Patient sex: M
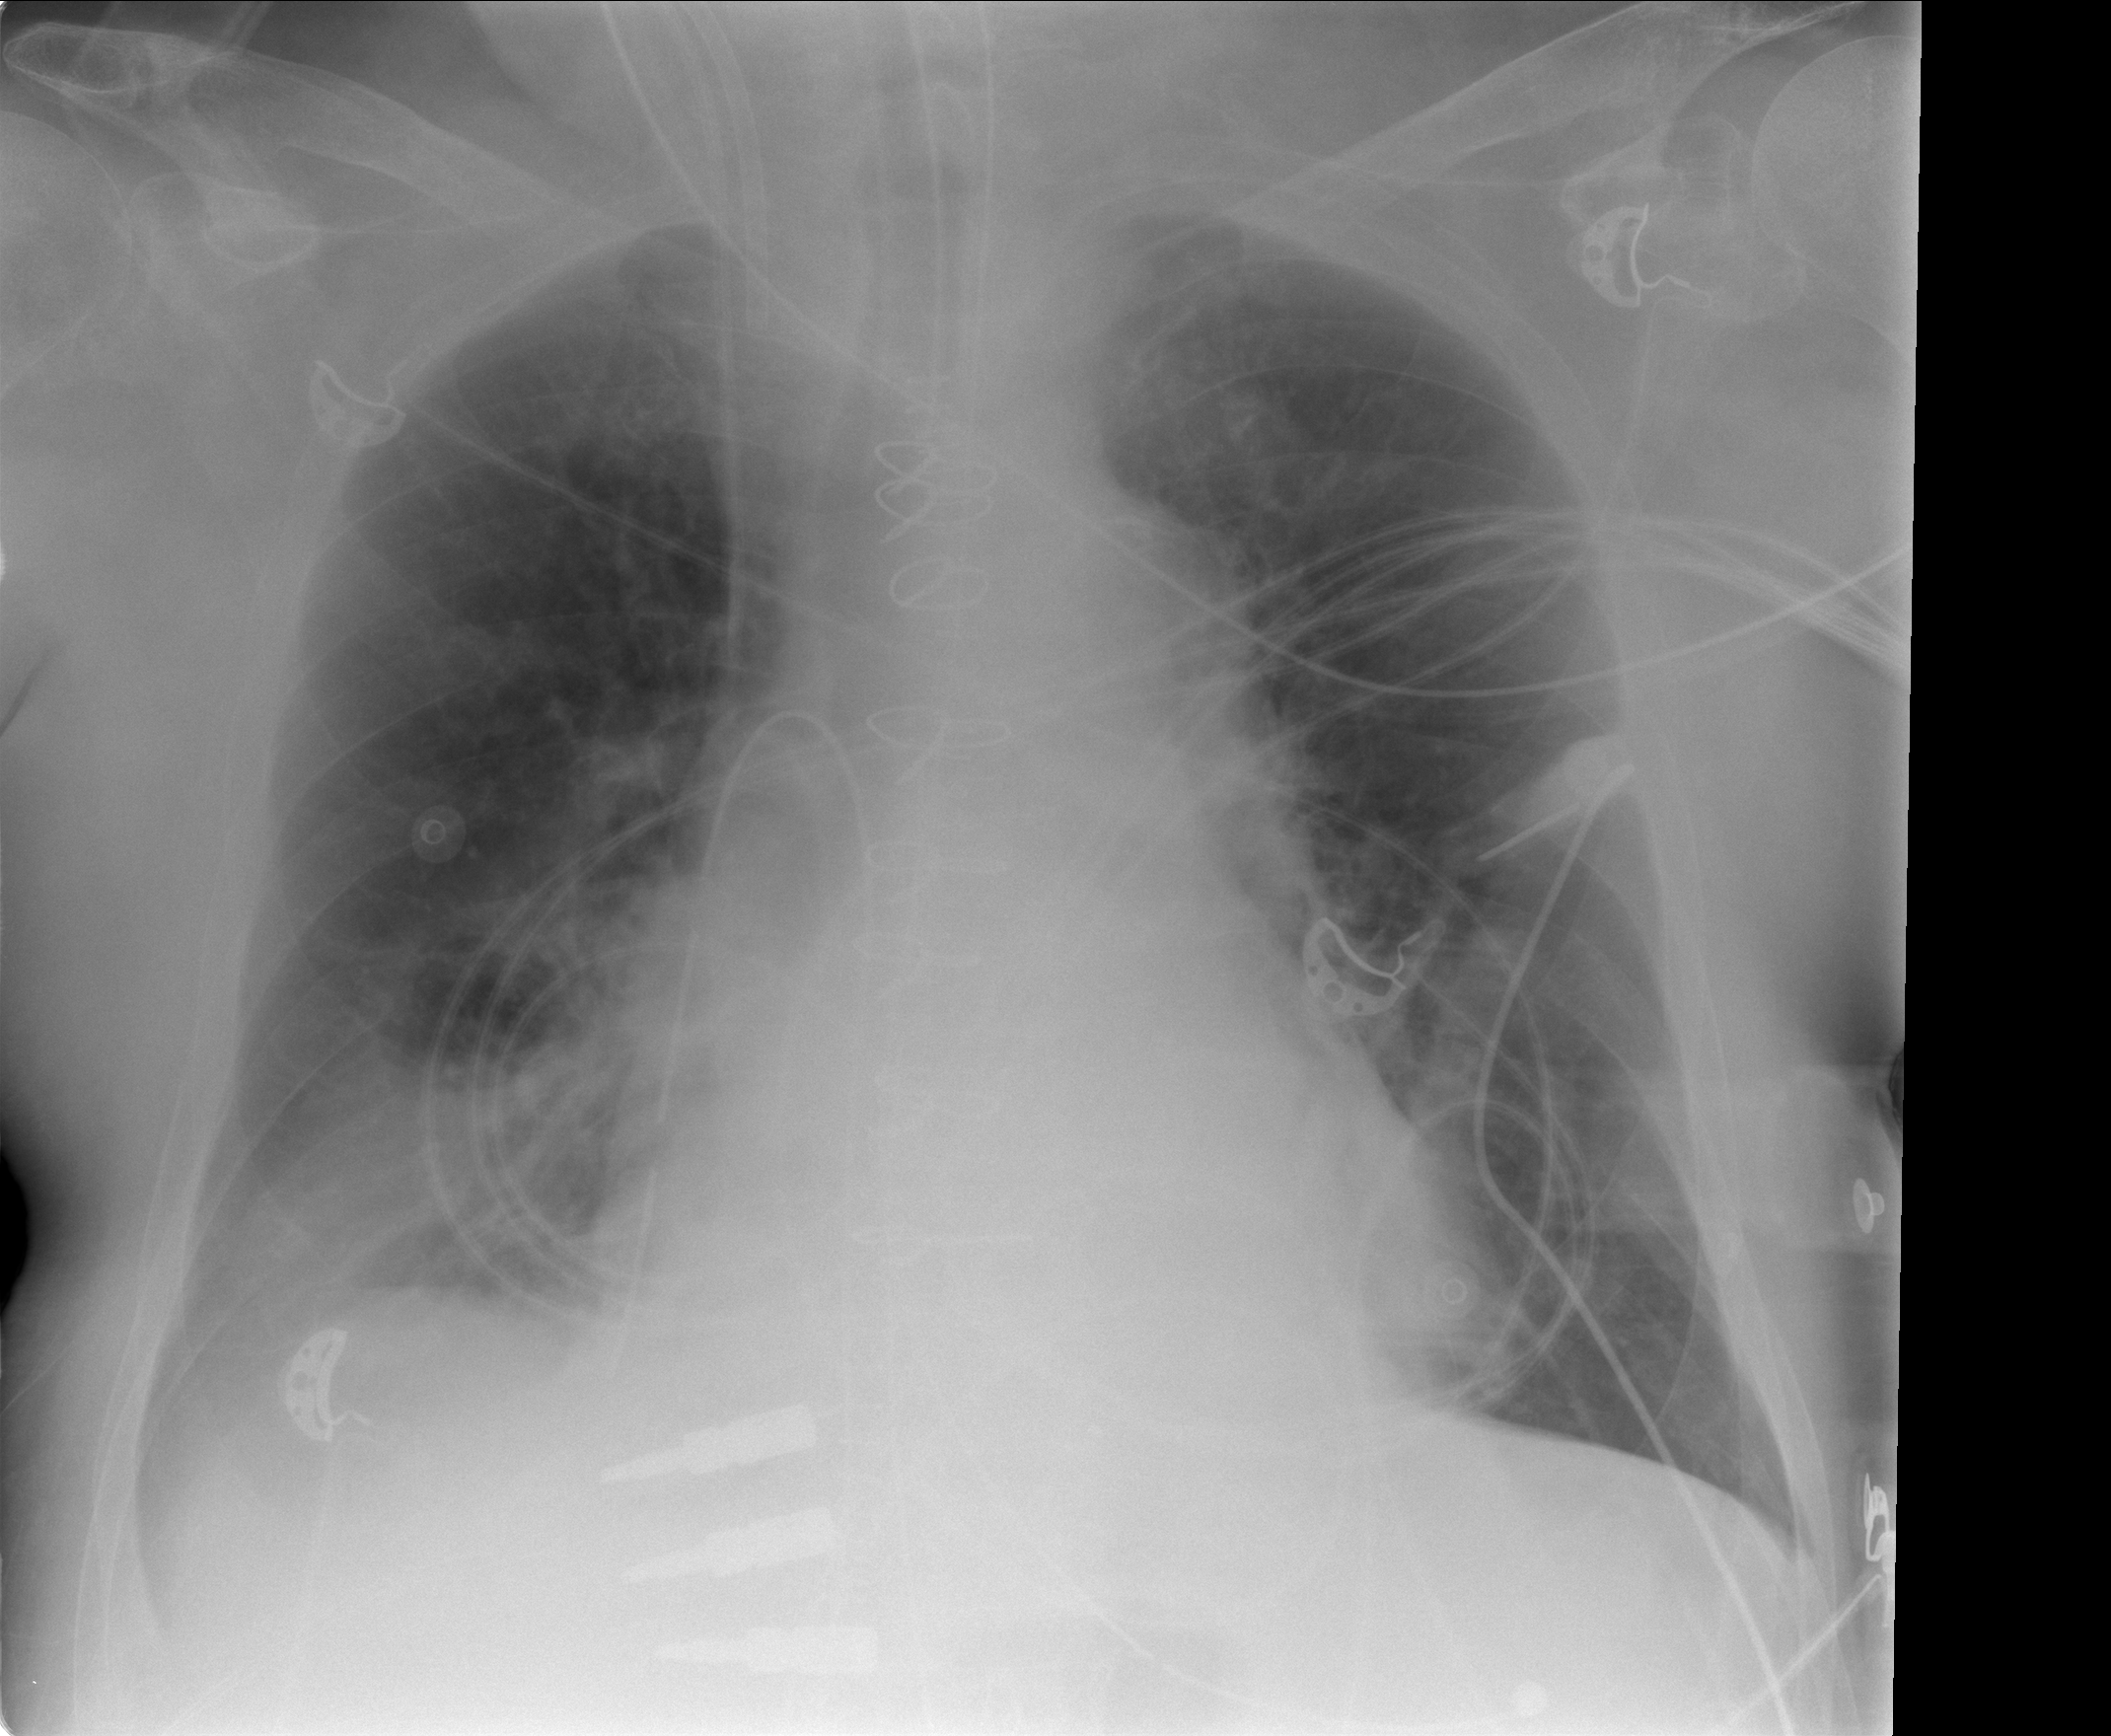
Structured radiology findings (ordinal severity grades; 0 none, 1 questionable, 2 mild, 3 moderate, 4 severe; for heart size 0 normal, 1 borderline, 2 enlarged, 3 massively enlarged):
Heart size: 0
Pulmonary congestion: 2
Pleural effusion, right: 2
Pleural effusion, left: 0
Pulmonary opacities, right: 0
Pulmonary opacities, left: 0
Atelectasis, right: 1
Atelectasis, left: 0